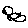
Label: bird